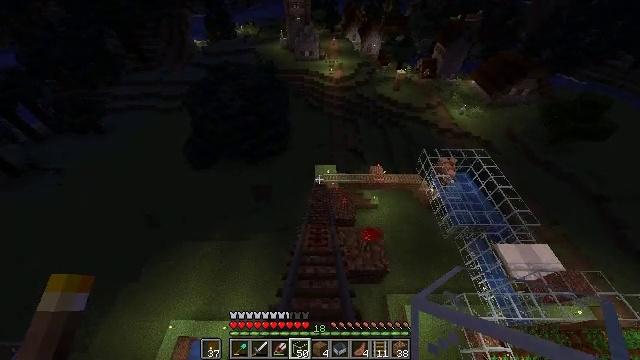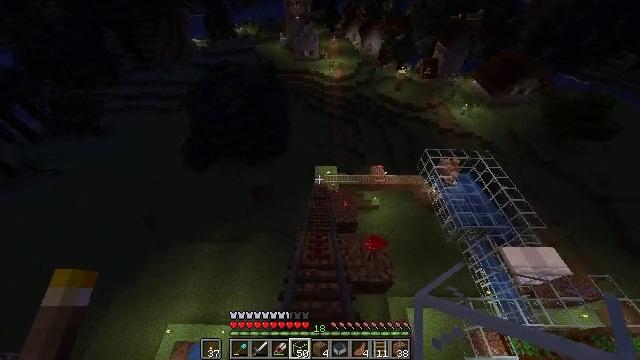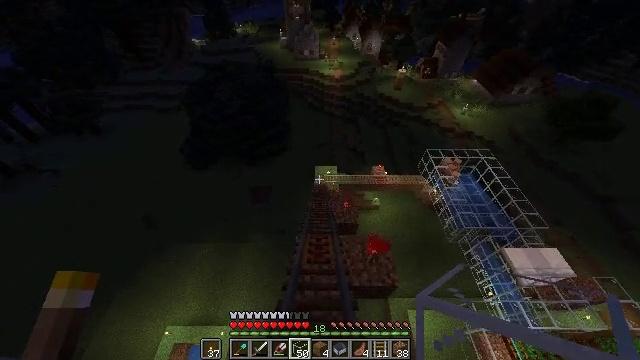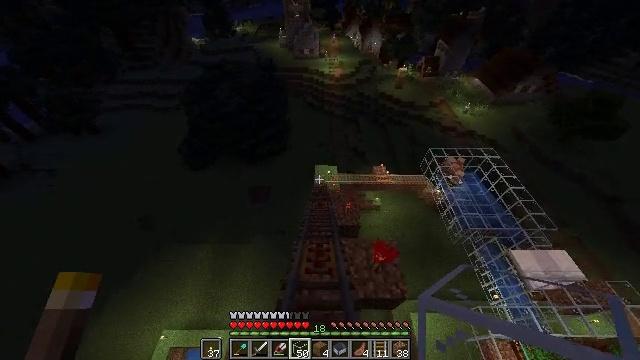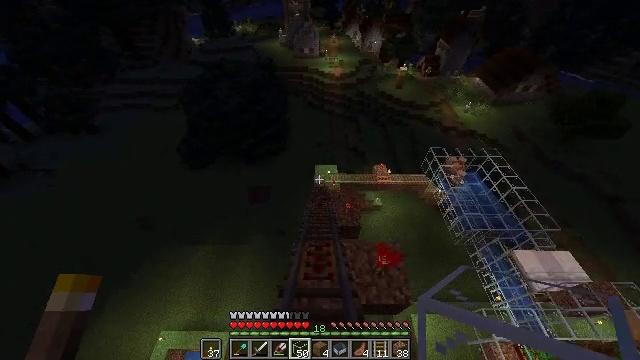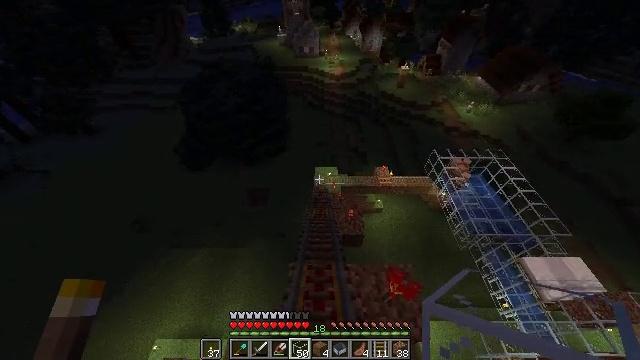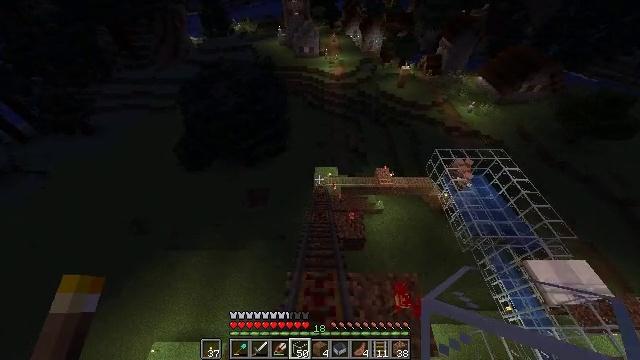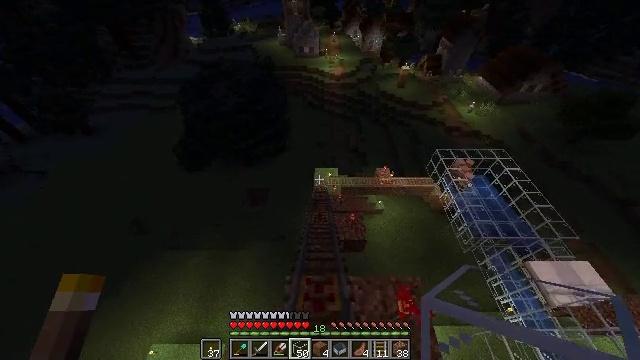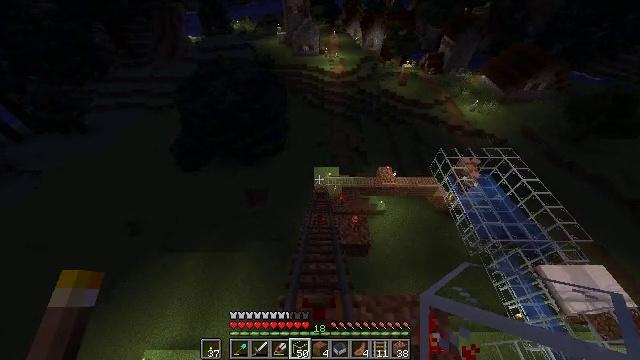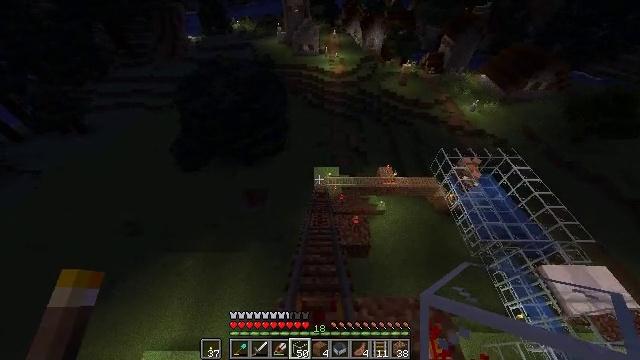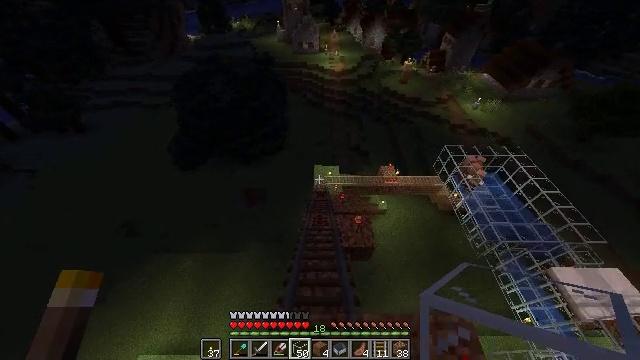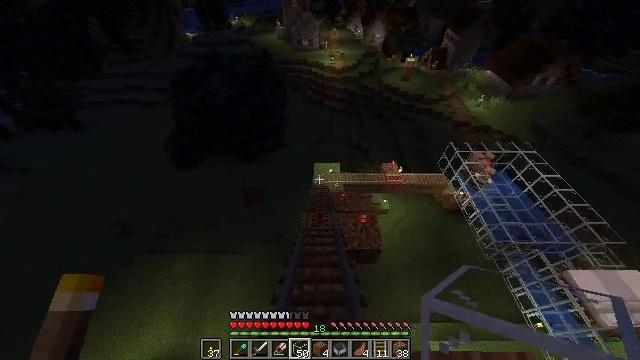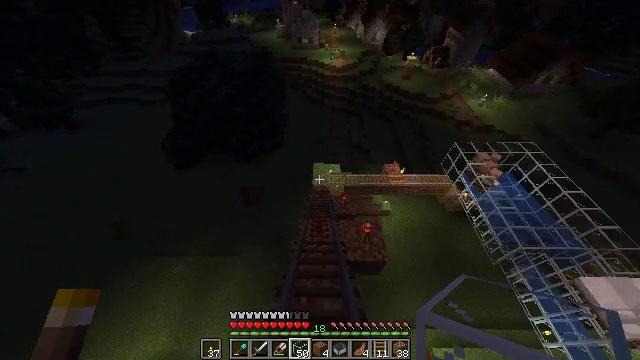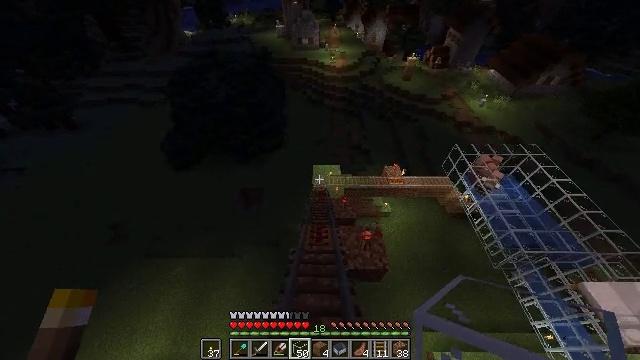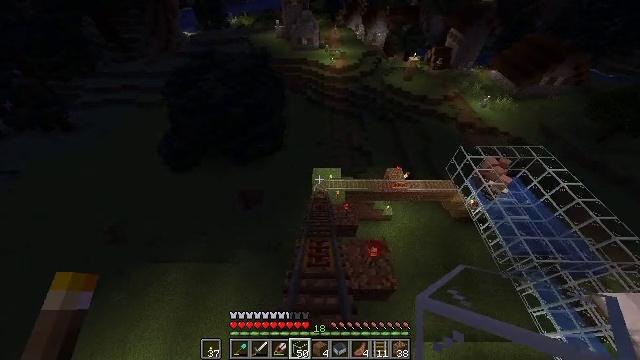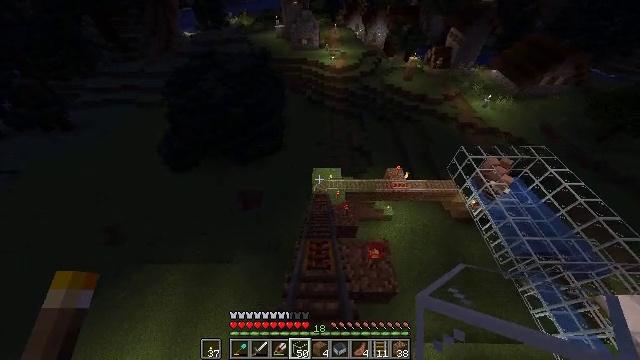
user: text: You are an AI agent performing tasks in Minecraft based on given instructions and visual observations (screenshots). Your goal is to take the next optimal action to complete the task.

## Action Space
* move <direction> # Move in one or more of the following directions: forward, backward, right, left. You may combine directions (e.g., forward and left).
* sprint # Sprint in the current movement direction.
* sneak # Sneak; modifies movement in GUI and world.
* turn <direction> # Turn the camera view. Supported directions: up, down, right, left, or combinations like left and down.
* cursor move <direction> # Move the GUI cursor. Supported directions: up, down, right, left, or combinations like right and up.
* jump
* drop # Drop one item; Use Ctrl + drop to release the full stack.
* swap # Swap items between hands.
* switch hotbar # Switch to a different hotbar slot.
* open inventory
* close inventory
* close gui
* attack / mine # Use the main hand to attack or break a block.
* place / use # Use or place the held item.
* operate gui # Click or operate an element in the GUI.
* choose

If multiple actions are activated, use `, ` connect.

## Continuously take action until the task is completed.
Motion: motion action
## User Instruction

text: Break the glass block.
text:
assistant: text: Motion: move forward, sprint
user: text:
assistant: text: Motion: move forward, sprint
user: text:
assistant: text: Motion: move forward, sprint
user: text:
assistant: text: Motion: move forward, sprint
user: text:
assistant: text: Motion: move forward
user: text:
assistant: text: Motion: move forward
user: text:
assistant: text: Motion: move forward, sprint
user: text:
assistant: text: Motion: move forward, sprint
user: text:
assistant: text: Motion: move forward, sprint
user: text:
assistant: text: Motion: move forward
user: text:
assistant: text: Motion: move forward
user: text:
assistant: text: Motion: move forward
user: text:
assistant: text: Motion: move forward, sprint
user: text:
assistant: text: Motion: move forward, sprint
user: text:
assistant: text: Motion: move forward, sprint
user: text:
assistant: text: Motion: move forward
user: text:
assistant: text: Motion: move forward
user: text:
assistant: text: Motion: move forward
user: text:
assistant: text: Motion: move forward, sprint
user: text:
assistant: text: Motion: move forward, sprint
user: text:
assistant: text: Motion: move forward, sprint
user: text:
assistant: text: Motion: move forward
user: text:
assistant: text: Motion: move forward
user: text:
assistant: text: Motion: move forward
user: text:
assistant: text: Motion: move forward, sprint
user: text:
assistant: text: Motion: move forward, sprint
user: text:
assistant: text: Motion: move forward, sprint
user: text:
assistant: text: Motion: move forward, sprint
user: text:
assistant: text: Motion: move forward
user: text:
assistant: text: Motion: move forward